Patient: sex M, age 69
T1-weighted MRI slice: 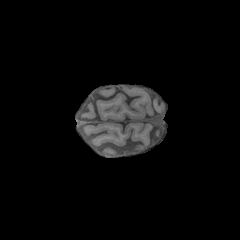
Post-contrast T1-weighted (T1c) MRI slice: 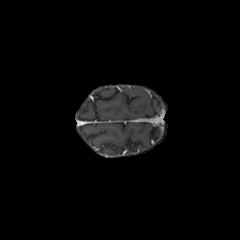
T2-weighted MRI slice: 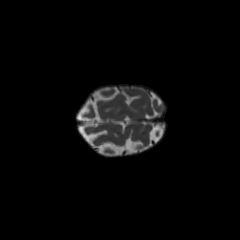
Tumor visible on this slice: no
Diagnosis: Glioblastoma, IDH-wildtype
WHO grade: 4